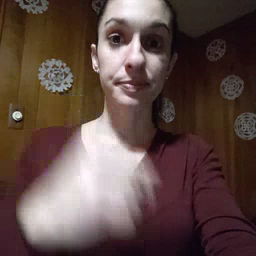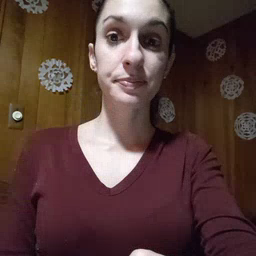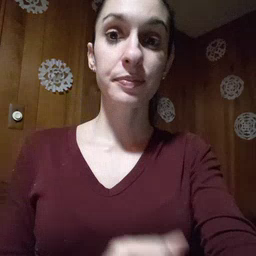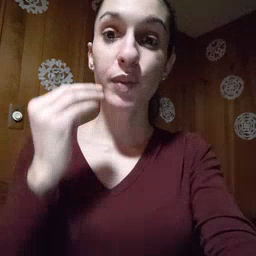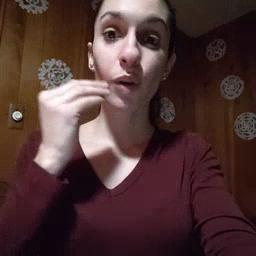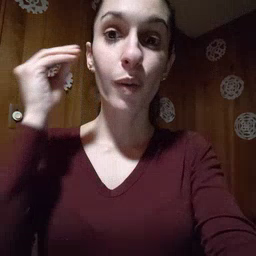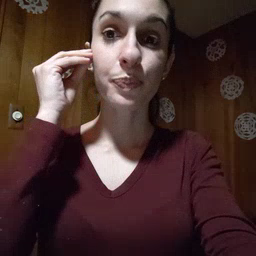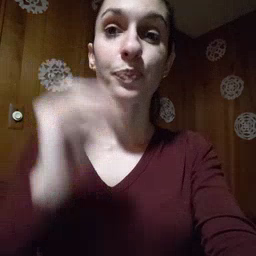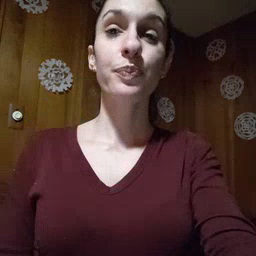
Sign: home